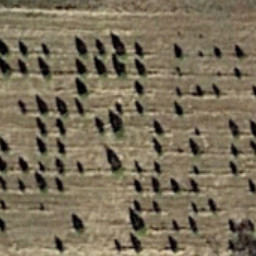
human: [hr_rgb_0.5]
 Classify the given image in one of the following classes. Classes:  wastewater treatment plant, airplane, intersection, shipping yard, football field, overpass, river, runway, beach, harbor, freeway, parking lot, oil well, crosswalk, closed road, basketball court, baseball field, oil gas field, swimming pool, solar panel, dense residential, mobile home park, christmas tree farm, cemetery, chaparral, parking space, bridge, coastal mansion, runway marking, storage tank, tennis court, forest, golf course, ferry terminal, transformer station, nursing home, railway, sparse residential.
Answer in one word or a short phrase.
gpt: christmas tree farm